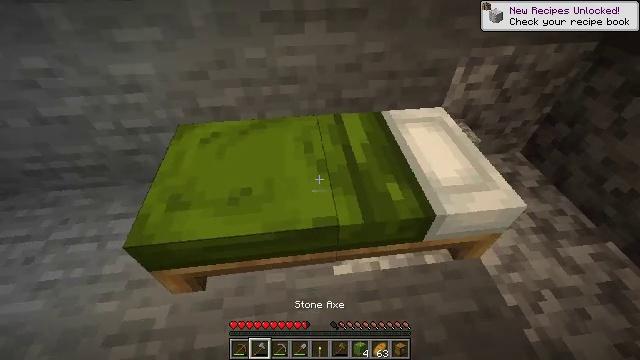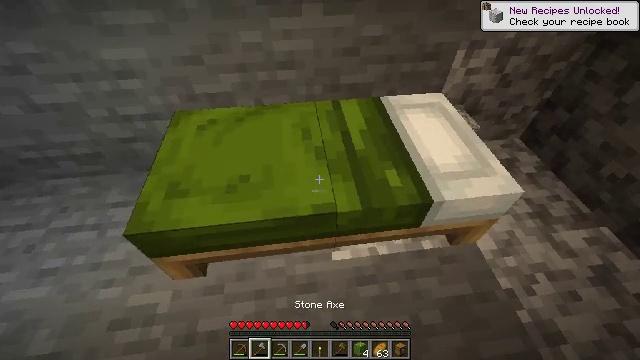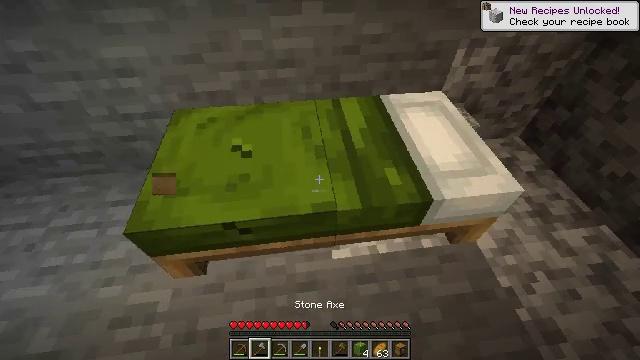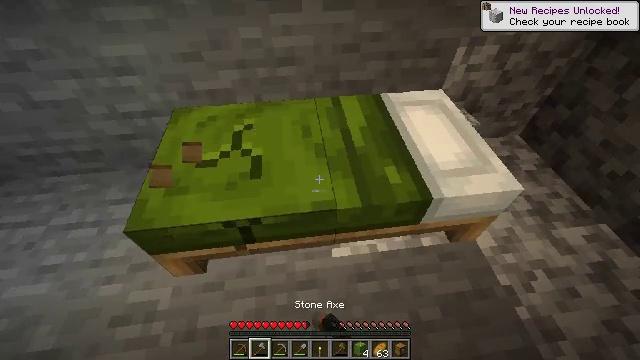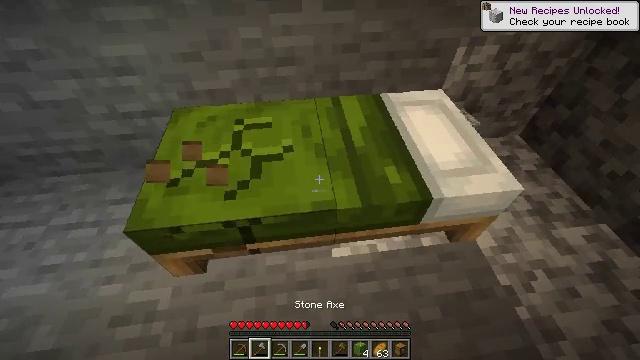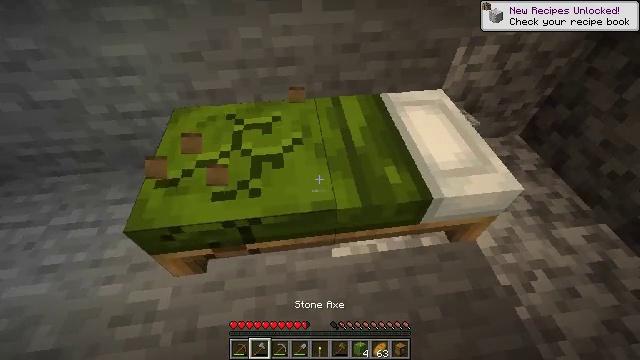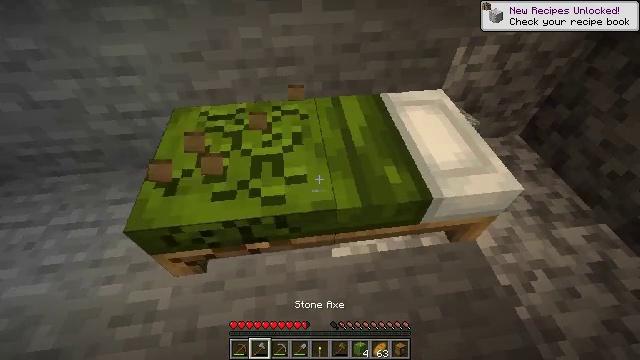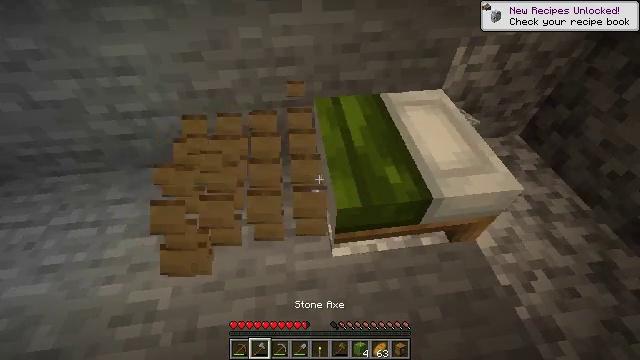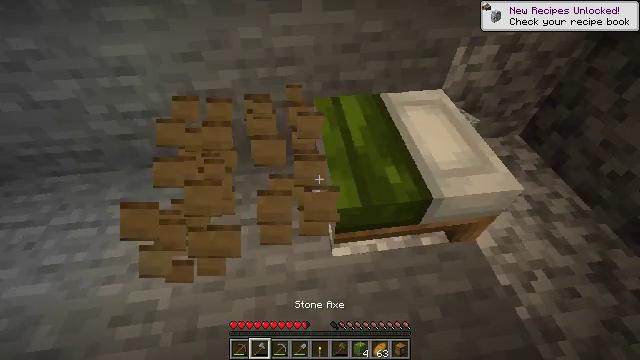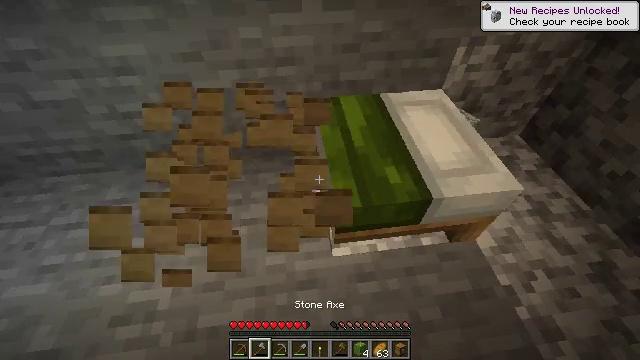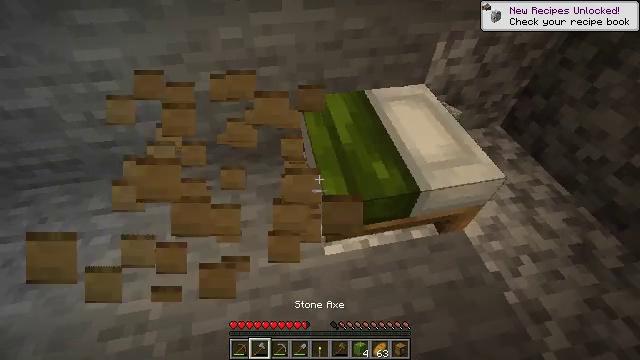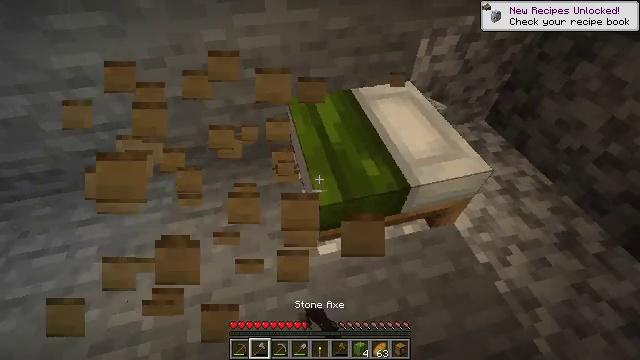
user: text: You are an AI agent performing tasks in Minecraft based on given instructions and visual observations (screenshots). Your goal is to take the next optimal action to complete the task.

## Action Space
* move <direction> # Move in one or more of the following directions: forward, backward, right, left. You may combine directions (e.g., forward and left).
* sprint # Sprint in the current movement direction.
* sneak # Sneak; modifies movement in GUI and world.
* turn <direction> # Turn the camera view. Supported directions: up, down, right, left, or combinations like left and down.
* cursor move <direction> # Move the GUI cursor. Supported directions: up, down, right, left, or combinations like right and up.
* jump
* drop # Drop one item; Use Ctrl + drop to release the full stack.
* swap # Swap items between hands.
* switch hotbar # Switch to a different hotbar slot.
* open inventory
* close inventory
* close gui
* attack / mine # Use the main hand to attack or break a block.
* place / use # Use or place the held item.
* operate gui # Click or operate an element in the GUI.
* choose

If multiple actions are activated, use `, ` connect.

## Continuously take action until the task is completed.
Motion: motion action
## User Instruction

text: Attack the green bed to collect it.
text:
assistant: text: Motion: turn down
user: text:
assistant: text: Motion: attack / mine
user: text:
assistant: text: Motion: attack / mine
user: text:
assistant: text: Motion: attack / mine
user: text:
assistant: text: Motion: attack / mine
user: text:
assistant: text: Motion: attack / mine
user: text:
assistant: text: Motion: attack / mine
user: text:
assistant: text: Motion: attack / mine
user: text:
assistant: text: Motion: attack / mine
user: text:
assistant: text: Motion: turn right, attack / mine
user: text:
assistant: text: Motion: turn right, attack / mine
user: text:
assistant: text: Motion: attack / mine